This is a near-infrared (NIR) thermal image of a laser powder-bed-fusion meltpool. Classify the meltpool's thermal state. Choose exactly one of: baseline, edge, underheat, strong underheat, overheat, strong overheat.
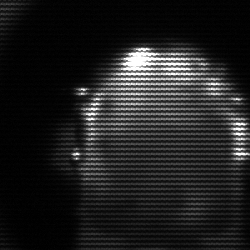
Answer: baseline